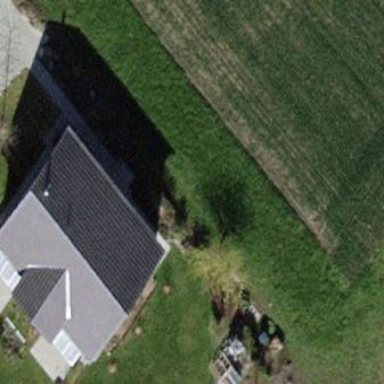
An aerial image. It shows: Detached building with gabled roof.